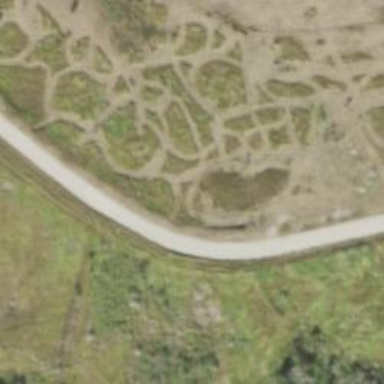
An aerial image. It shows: Path used for both walking and golf.